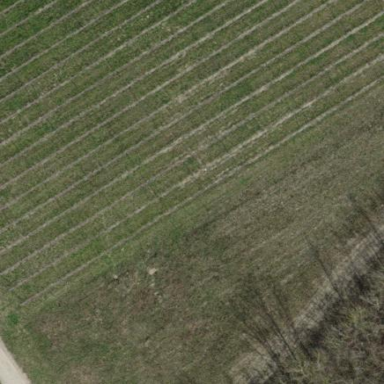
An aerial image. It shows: Vineyard.